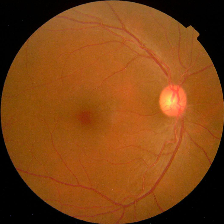
Diabetic retinopathy grade: No DR